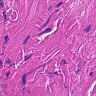
Metastatic tissue present: no